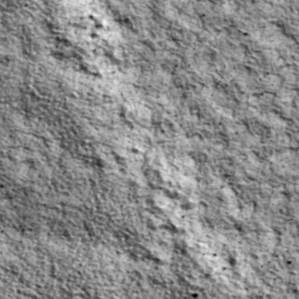
Label: non_frost